Question: In my plot with 2 legends (one for shape and one for color), my boss finds it confusing that the color legend already has selected one of the shapes. An example:
'''
a <- data.frame(name = c("A","B","C","D"),
type = c("dog","dog", "cat", "cat"),
location = c("house", "house", "house", "garden"),
count = c(3,1,5,8))
ggplot(a, aes(x=name, y=count, color=location, shape=type)) +
geom_point(size=7)
'''
produces the following:

In this example, the 'location' legend is explaining the colors by showing colored circles (but circles also mean cat, which is apparently confusing). How can I force the 'location' legend to JUST show color, not a shape? Maybe showing location as red and blue rectangles would be ideal.
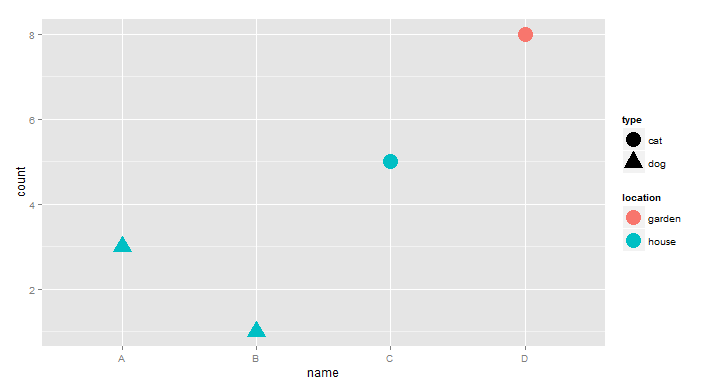
Answer: You can use function 'guides()' and 'override.aes=' to change the shape to rectangule for the color legend. Then you can remove background from legend keys for better look with 'theme()'.
'''
ggplot(a, aes(x=name, y=count, color=location, shape=type)) +
geom_point(size=7)+
guides(color=guide_legend(override.aes=list(shape=15)))+
theme(legend.key=element_blank())
'''